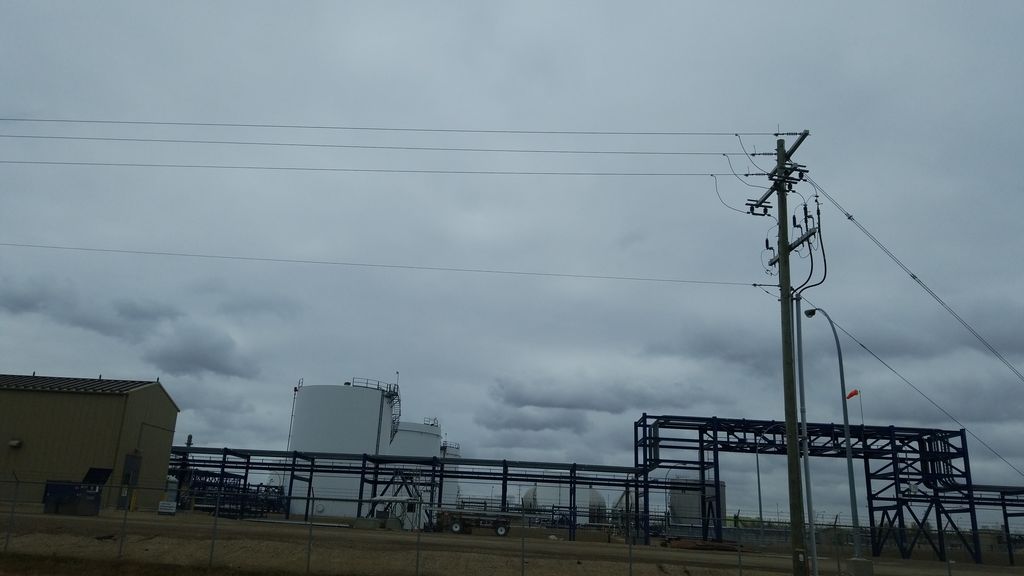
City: edmonton